Question: I am sure many of you would have seen Jamie's Receipe app.
In that, they have a shopping list. If you click on an item in the shopping it, it animates and strikes off that item from the list.
I would like to know how do they do that? How can we have such a strike off?
Thanks!

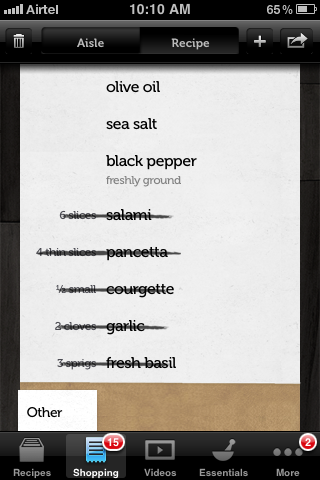
Answer: the answer is the same as in all those "how do they do that?" question.
They've created a custom UIView that does this.
Programming is not just arranging available Interface elements. Sometimes it involves the creation of something new.
EDIT: The strikeouts are indeed only images. You can find strike_out_0.png to strike_out_3.png in the app bundle.